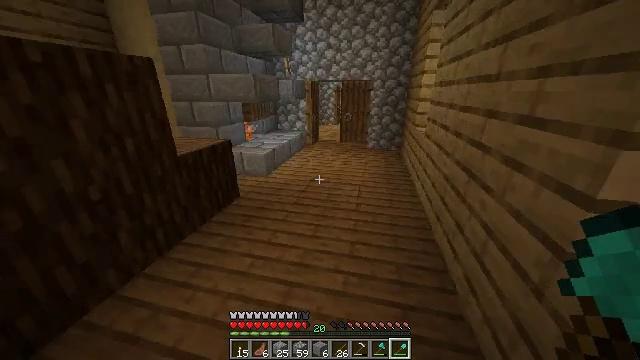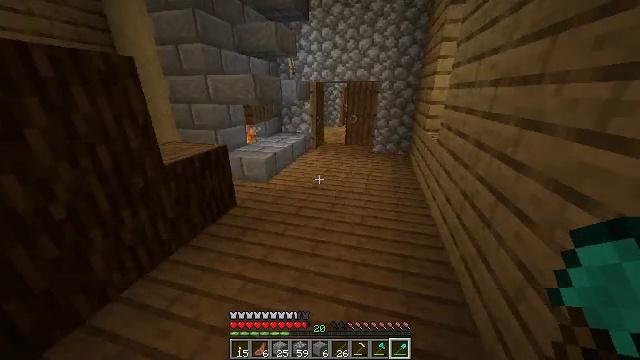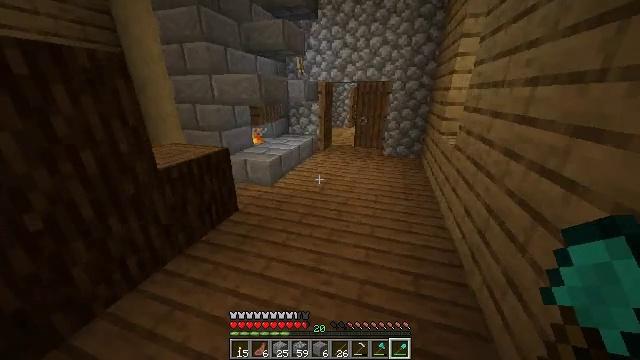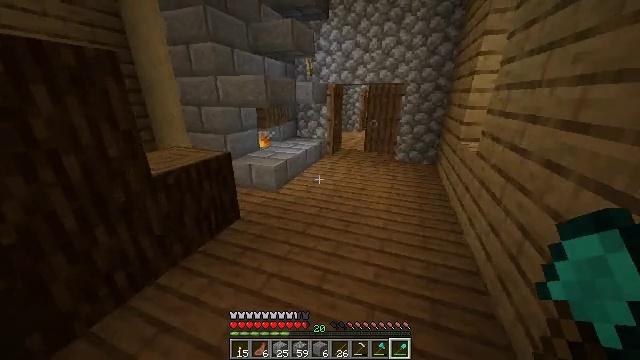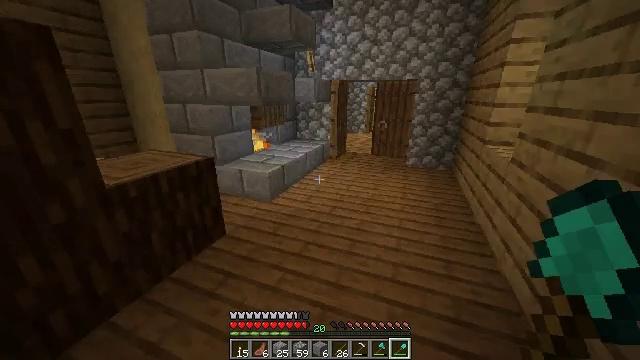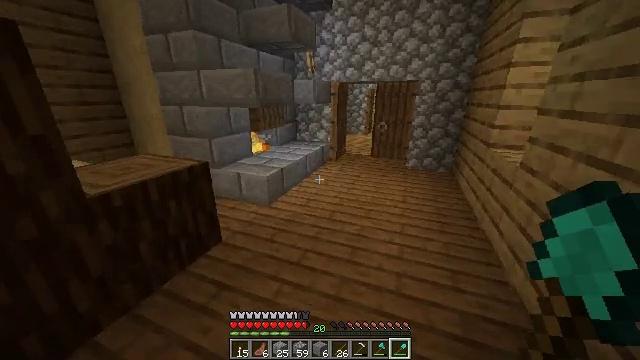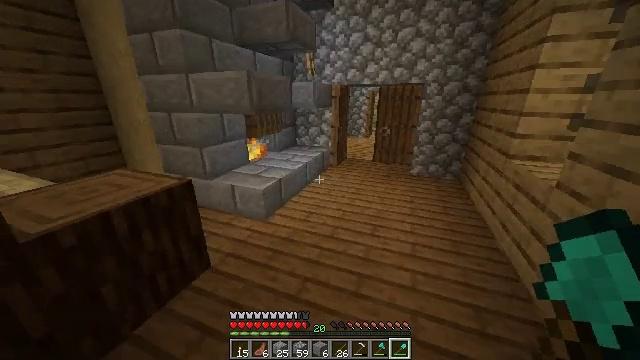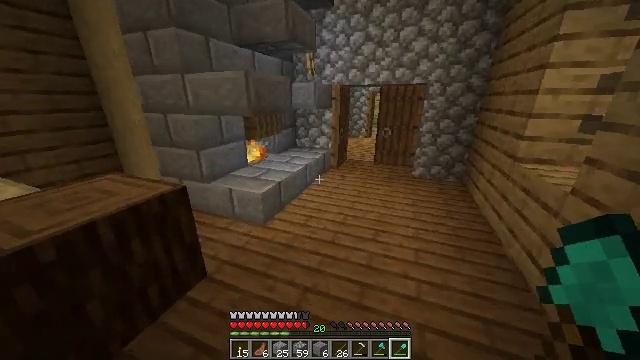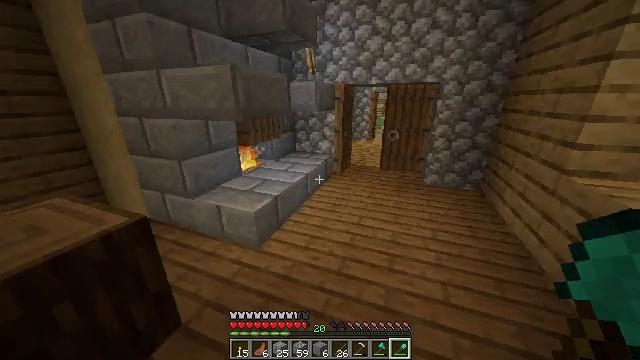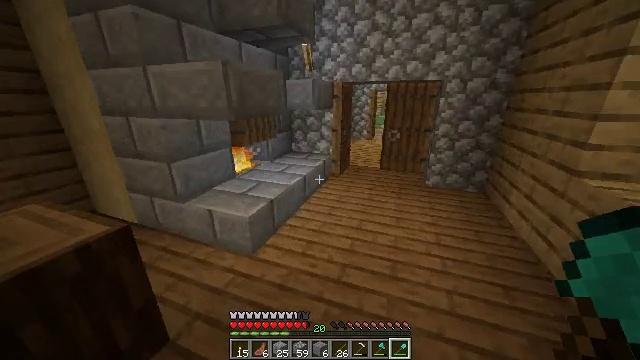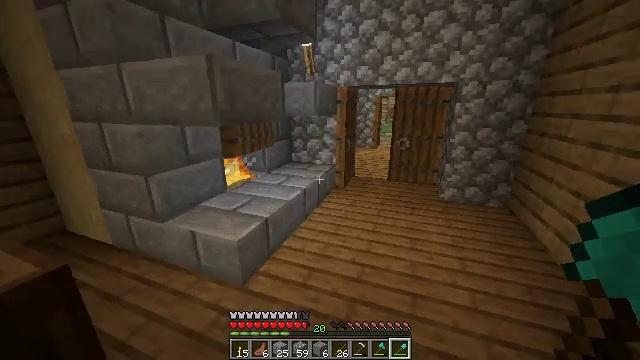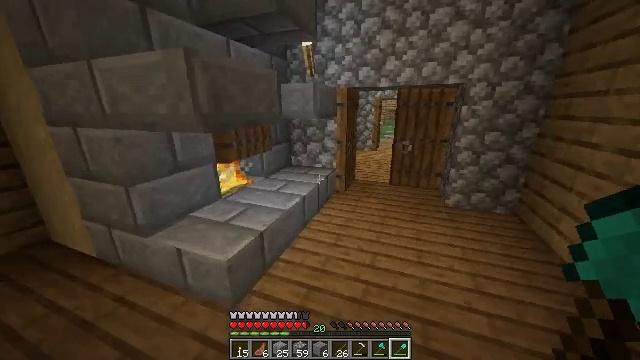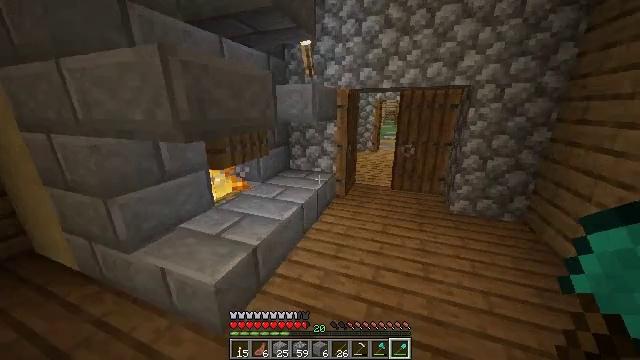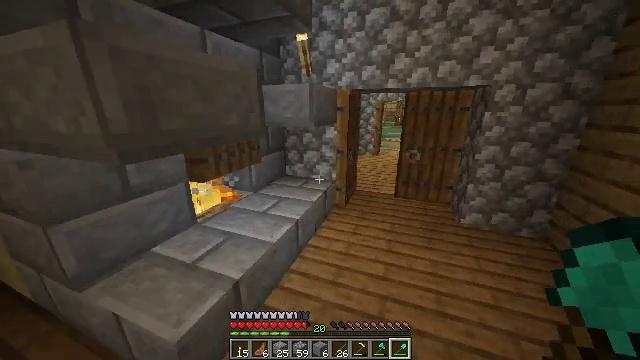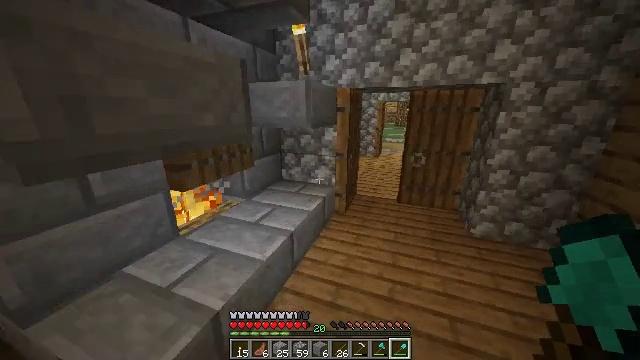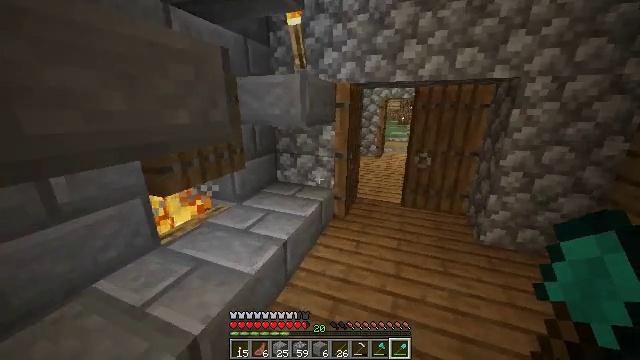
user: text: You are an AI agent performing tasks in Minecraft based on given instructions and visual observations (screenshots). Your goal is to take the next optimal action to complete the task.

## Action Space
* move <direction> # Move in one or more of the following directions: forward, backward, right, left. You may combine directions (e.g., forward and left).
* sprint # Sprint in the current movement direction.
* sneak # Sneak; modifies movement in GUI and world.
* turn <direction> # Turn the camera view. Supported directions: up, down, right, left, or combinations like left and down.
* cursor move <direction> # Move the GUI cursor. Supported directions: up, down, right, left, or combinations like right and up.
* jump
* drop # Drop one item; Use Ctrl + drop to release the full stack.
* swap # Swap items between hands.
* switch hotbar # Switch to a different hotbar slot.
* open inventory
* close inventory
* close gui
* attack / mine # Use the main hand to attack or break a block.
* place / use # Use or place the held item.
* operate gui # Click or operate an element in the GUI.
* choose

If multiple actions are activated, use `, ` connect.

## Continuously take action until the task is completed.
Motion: motion action
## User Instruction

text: Open the crafting table and craft a spruce pressure plate with spruce planks.
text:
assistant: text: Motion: move forward, turn left, attack / mine
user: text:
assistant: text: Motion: move forward, turn left, attack / mine
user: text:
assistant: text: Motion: move forward, turn left, attack / mine
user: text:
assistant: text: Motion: move forward, attack / mine
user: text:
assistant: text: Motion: move forward, attack / mine
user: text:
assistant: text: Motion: move forward, attack / mine
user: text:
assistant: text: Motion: move forward, attack / mine
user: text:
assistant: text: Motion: move forward, attack / mine
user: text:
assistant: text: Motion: move forward, attack / mine
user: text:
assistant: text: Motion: move forward, turn up, attack / mine
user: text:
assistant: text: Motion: move forward, attack / mine
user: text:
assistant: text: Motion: move forward, attack / mine
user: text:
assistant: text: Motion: move forward, attack / mine
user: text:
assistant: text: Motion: move forward, attack / mine
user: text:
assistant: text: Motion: move forward and move right, attack / mine
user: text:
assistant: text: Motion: move forward and move right, attack / mine
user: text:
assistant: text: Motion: move forward and move right, attack / mine
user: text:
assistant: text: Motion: move forward and move right, turn left, attack / mine
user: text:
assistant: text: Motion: move forward, turn up, attack / mine
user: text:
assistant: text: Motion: move forward, attack / mine
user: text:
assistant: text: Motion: move forward, attack / mine
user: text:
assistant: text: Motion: move forward, attack / mine
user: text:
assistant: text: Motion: move forward, attack / mine
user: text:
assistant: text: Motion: move forward, attack / mine
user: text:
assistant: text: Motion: move forward, attack / mine
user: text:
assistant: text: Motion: move forward, attack / mine
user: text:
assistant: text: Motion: move forward and move right, attack / mine
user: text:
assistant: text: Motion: move forward and move right, attack / mine
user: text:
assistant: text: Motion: move forward and move right, attack / mine
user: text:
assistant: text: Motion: move forward and move right, turn left, attack / mine